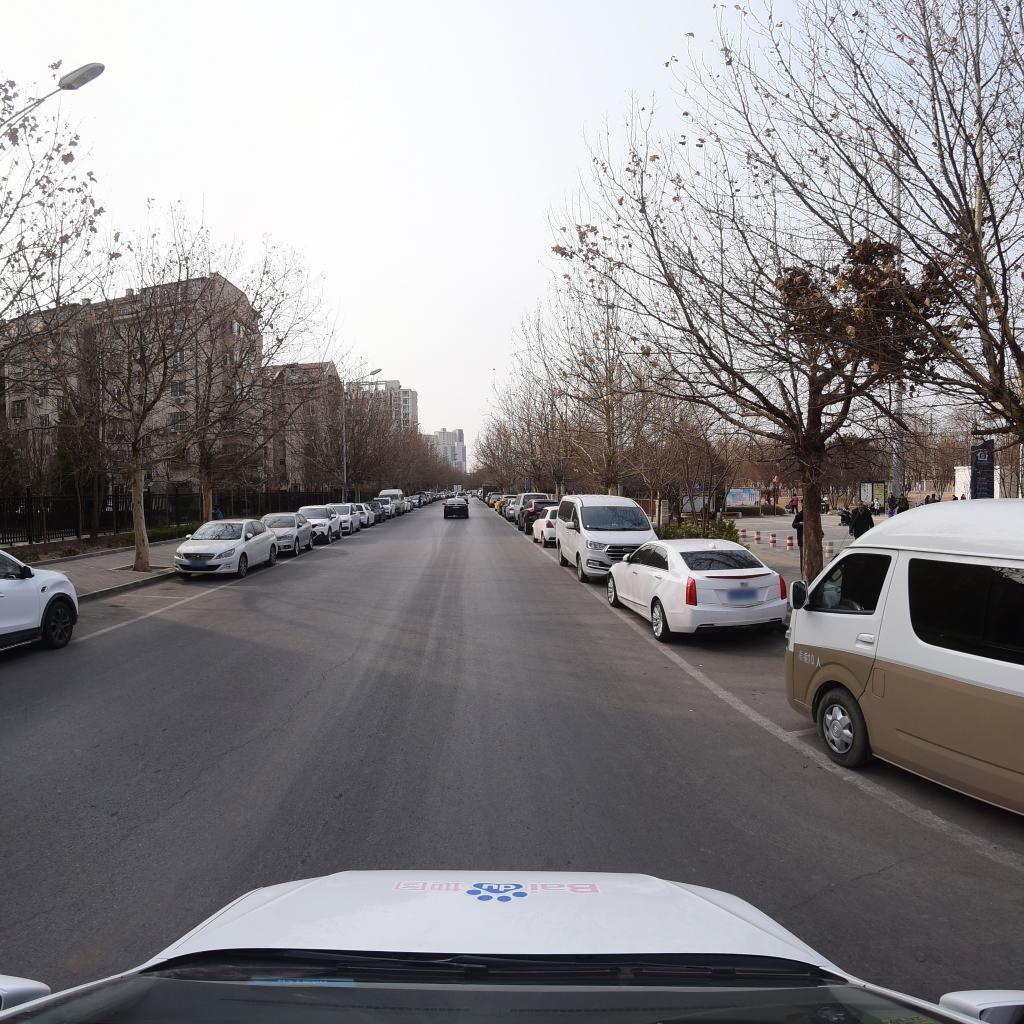
Region: Fengtai
Road damage annotations: longitudinal crack, transverse crack